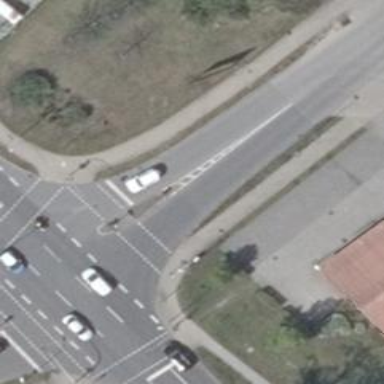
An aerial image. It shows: Residential road with separate asphalt sidewalk.